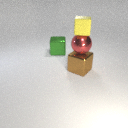
small yellow rubber cube above large brown metal cube